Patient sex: M
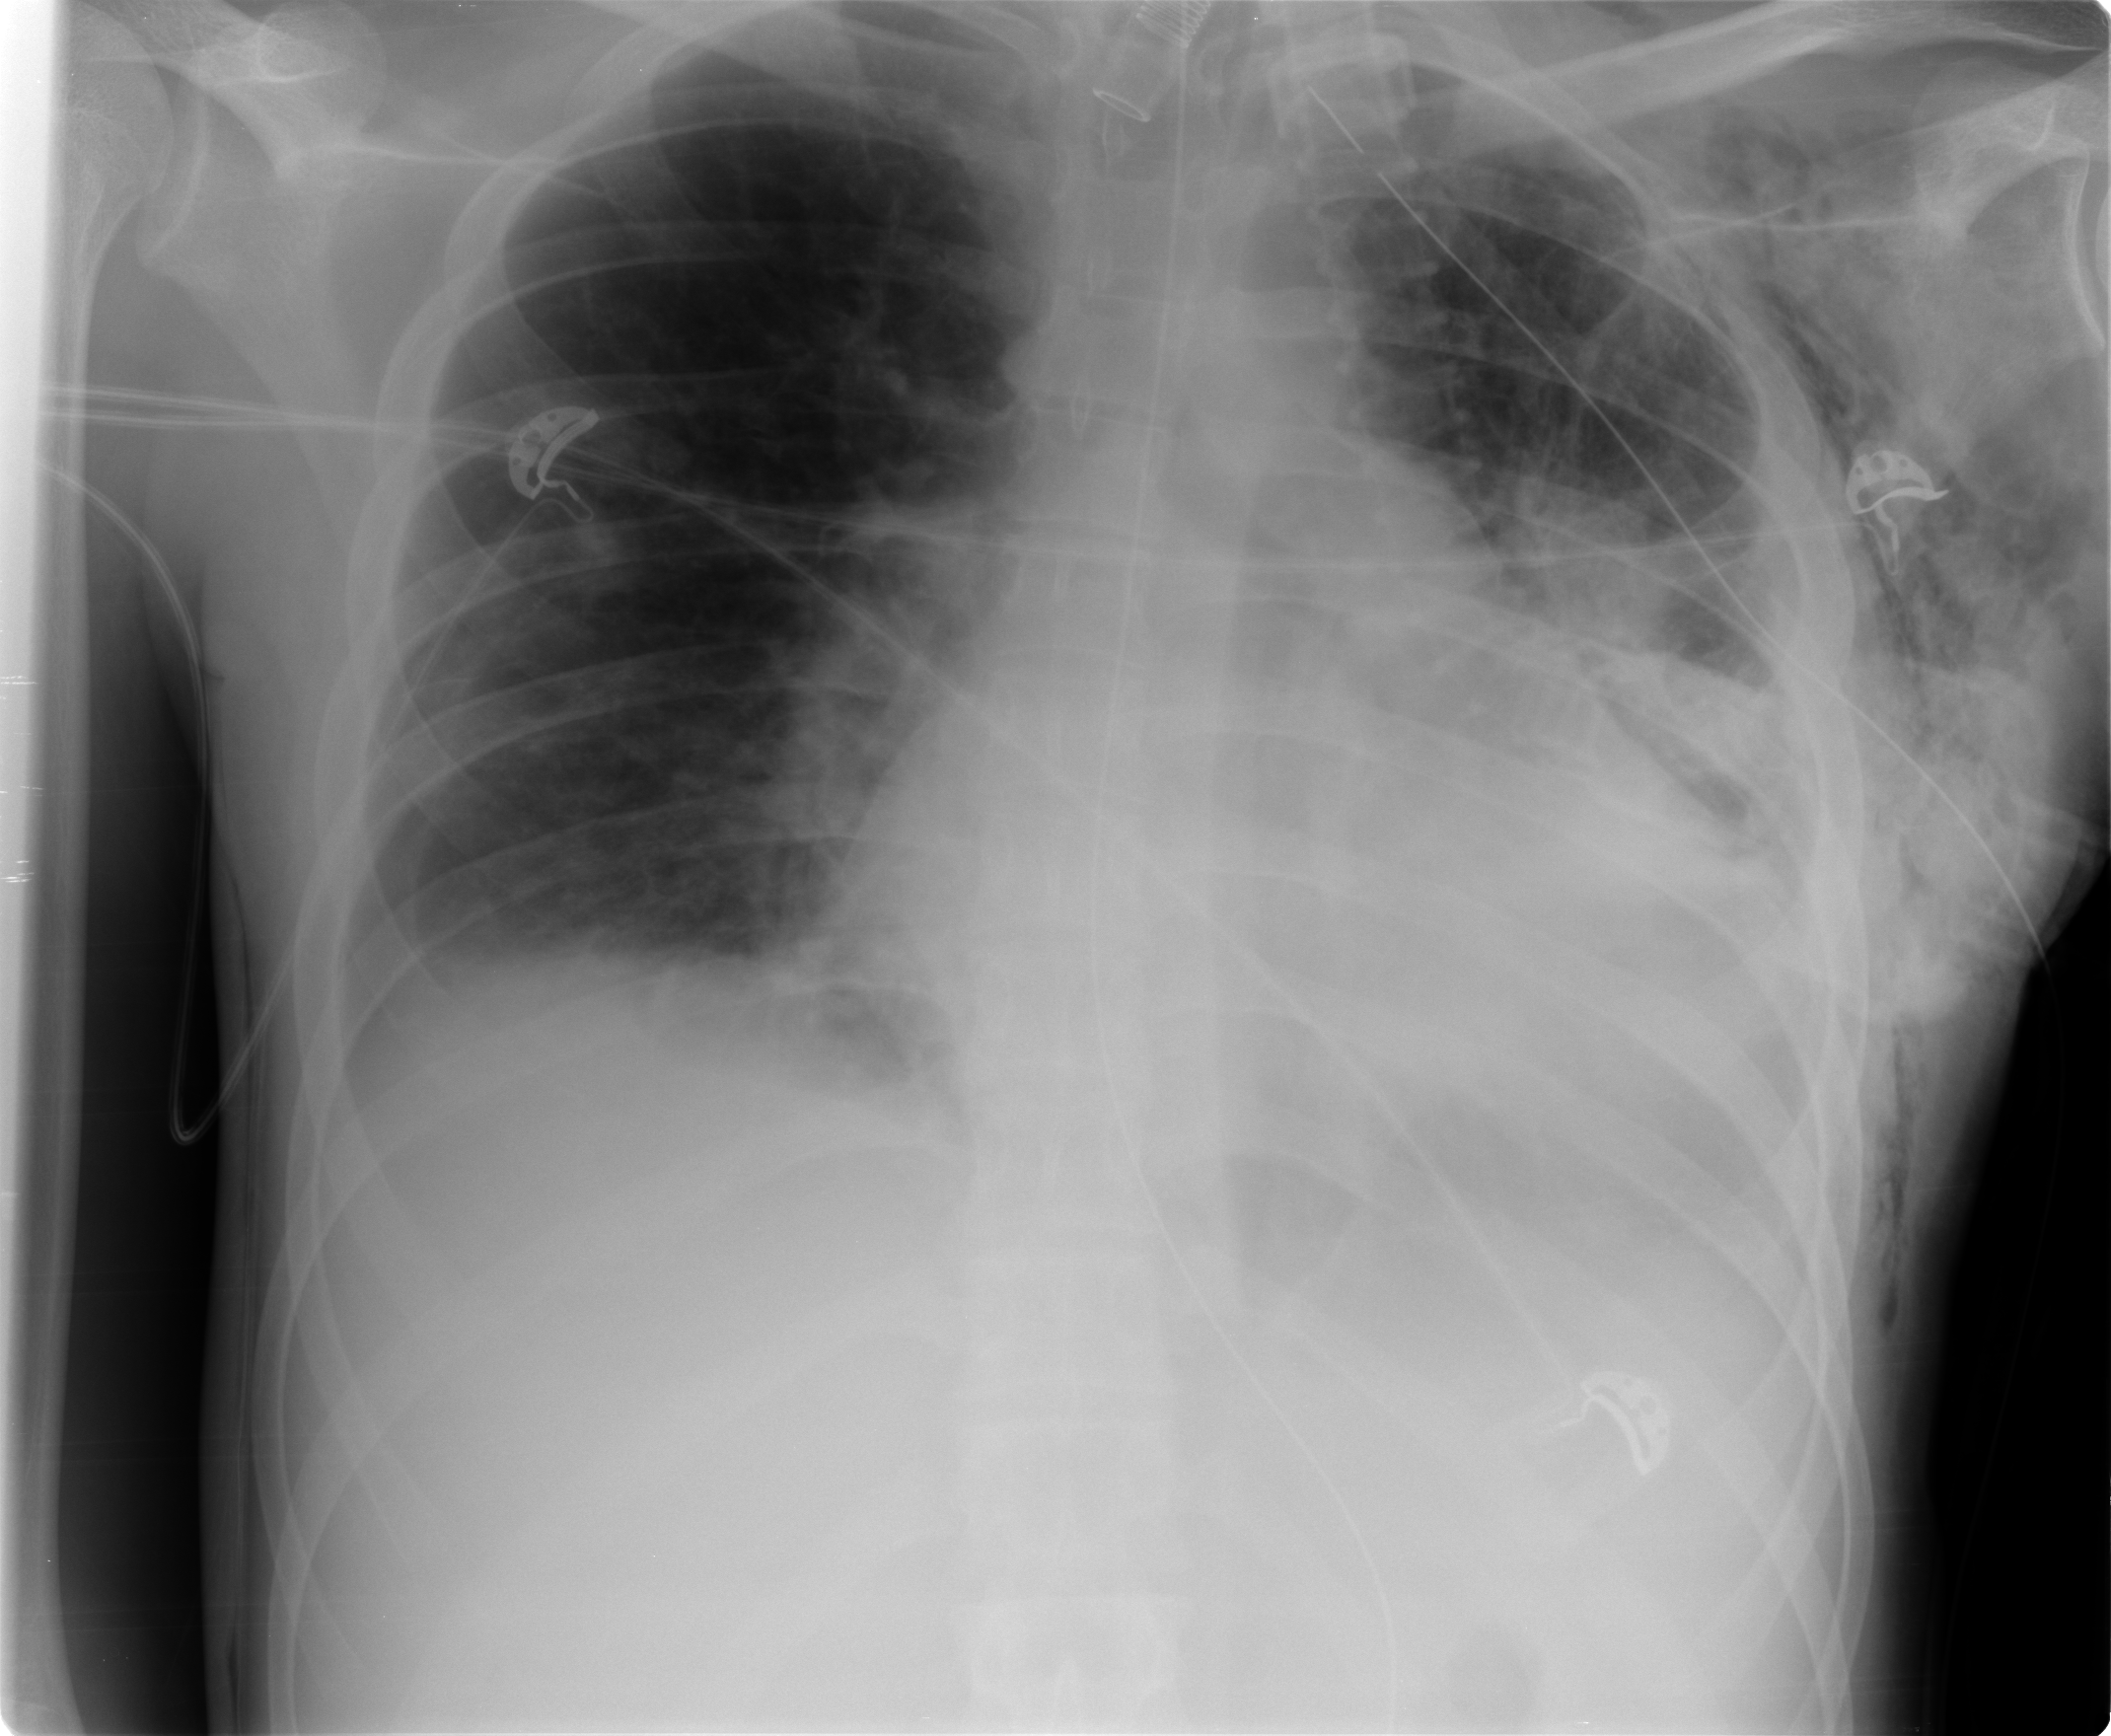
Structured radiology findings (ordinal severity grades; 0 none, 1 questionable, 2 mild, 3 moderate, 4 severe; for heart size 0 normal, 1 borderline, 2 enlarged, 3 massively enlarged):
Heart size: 2
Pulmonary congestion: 0
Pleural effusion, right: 2
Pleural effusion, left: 2
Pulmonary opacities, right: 0
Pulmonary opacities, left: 0
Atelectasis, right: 2
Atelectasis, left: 2